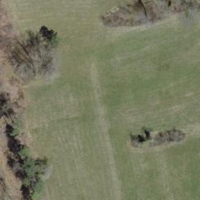
EUNIS habitat code: 52
Species observed at this site:
Phaneroptera falcata
Nemobius sylvestris
Lanius collurio
Gomphocerippus rufus
Chorthippus biguttulus